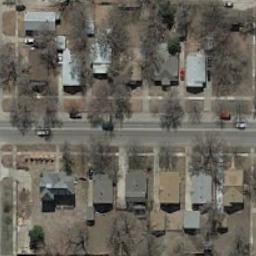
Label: medium_residential